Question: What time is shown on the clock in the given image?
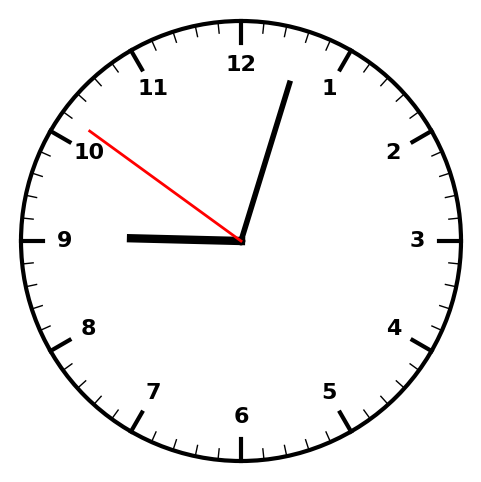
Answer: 09:02:51